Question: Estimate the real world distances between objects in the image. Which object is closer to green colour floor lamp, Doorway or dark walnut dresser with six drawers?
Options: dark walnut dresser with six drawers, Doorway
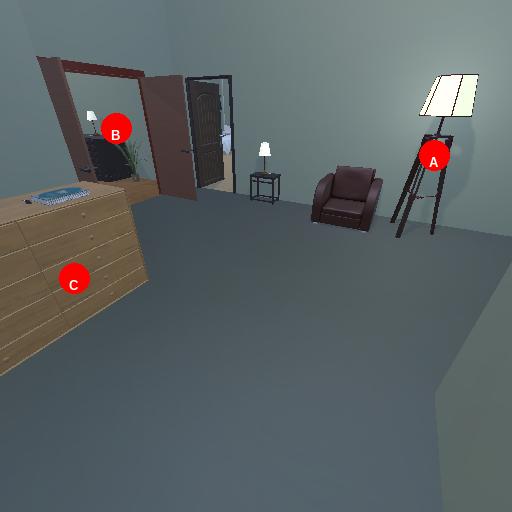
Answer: dark walnut dresser with six drawers